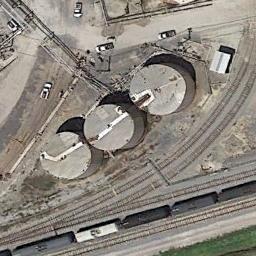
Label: storage_tank